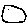
Label: moon